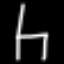
Label: chair